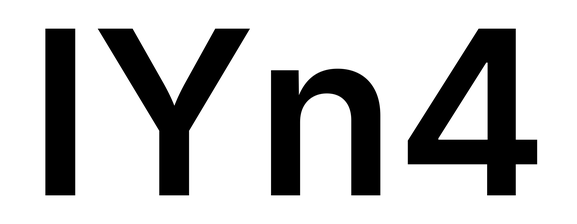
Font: Inter_SemiBold